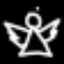
Label: angel